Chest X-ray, PA view. Patient: 11 years old, sex M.
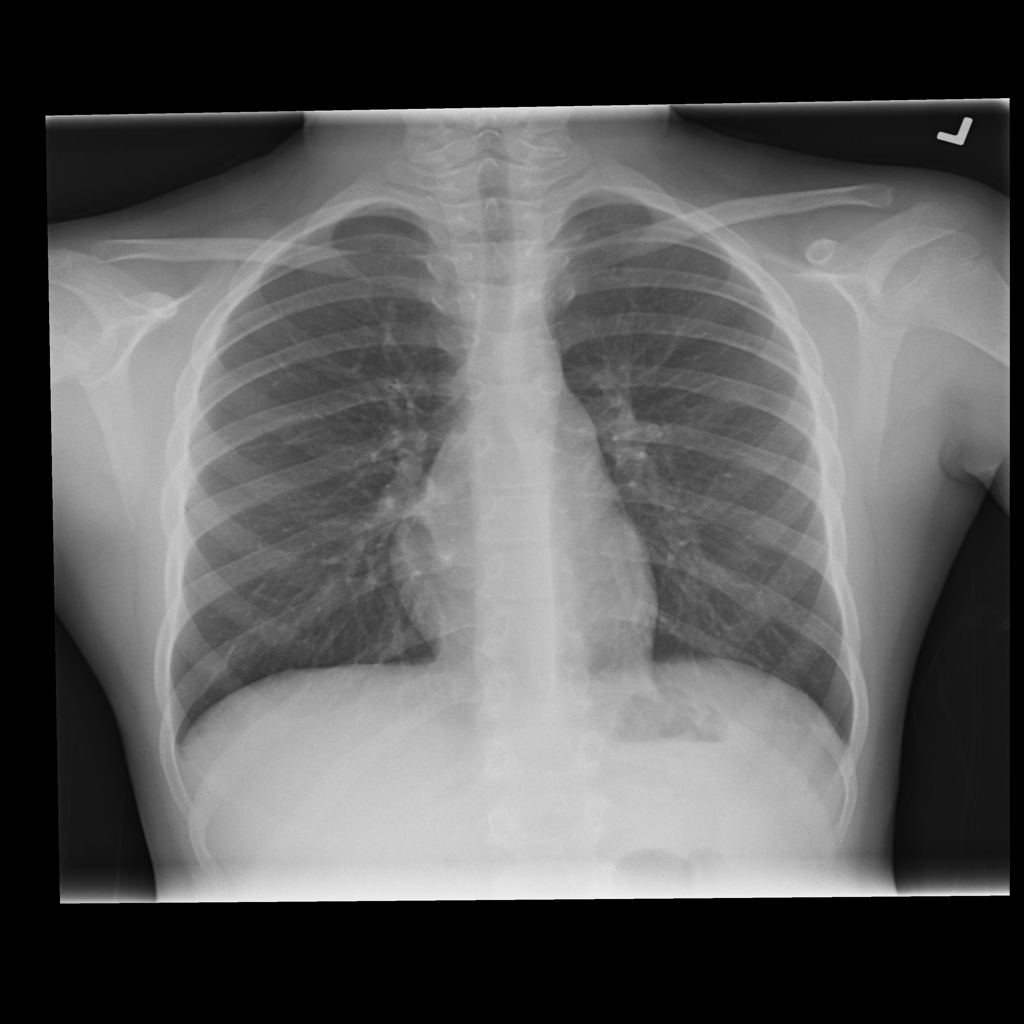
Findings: No Finding